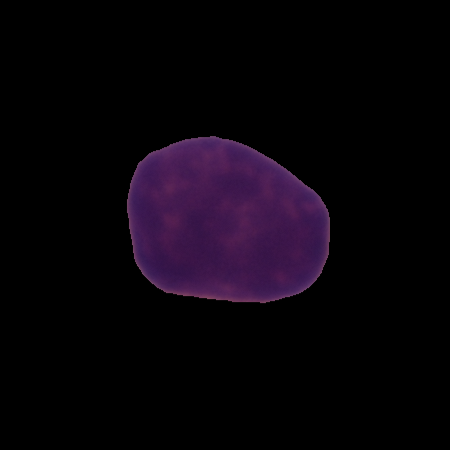
Label: healthy